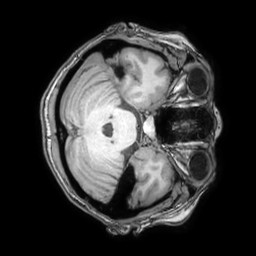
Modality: T1w
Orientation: axial
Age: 37
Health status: ill
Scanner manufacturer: philips
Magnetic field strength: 3 T
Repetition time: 0.007 s
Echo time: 0.0035 s